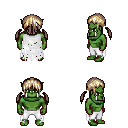
a pixel art fantasy rpg character, male body template, orc, green skin, white tattered cape, white pants, white blonde twin-tailed hairstyle, four views (front, back, left, right), 2x2 character sprite sheet, small pixel art, hard edges, no anti-aliasing